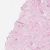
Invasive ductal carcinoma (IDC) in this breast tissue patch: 0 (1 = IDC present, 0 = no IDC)